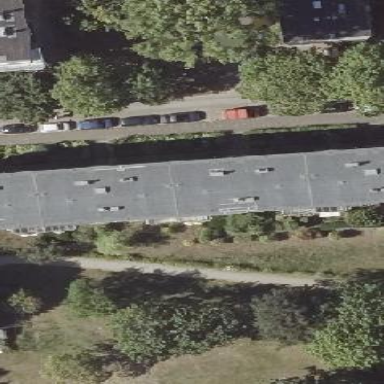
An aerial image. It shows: Apartment building with flat roof.